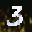
Label: 3